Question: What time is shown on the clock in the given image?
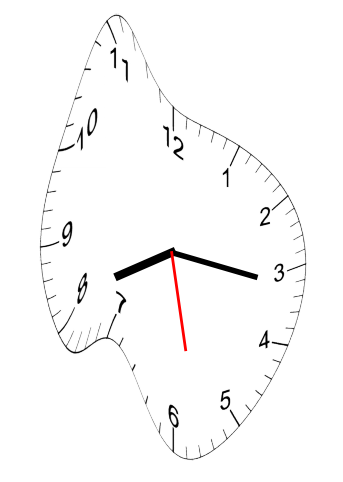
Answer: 08:16:28